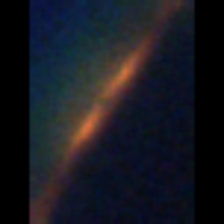
Taxon: Pennate
Group: Diatoms